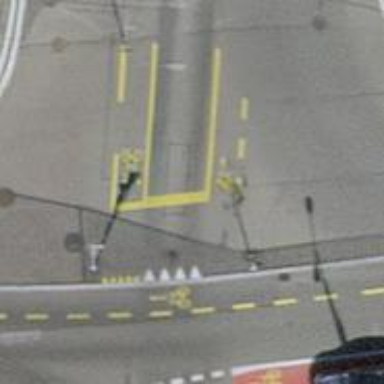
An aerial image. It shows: Unmarked crossing at road with traffic signals.